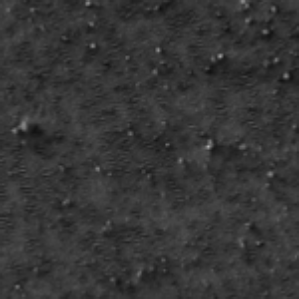
Label: frost